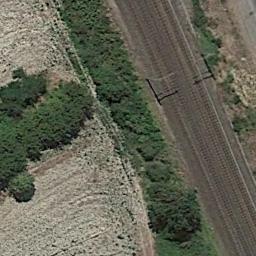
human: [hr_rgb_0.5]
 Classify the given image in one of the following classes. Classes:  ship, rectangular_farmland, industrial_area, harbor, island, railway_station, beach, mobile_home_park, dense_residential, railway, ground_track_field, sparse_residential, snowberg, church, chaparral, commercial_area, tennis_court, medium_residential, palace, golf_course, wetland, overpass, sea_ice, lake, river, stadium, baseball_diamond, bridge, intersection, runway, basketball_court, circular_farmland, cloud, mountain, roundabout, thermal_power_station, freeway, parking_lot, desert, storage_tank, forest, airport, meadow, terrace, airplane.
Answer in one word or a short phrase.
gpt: railway